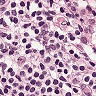
Metastatic tissue present: no